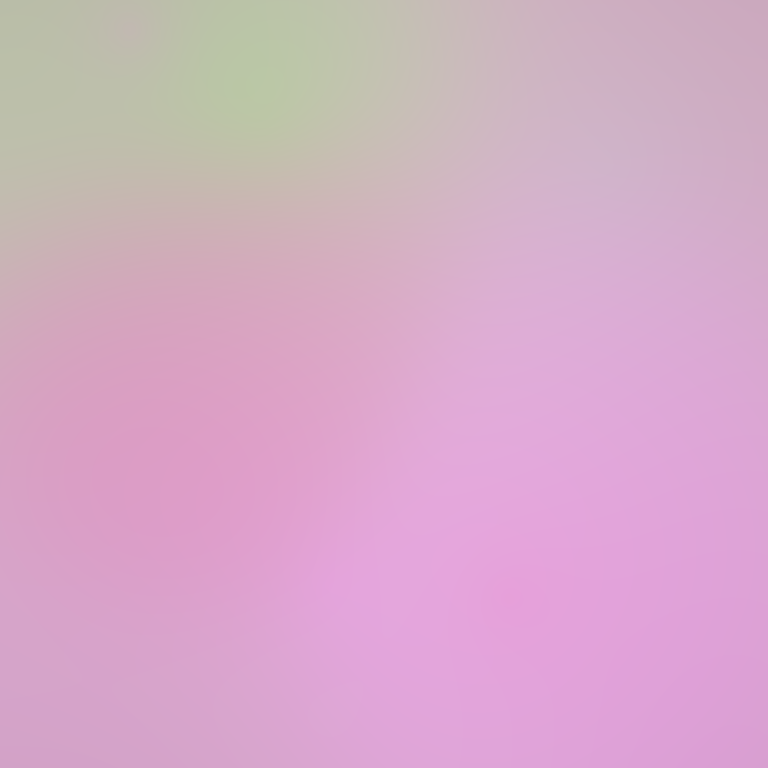
Abstract light effect, smooth gradient from soft pink to light green, calm atmosphere, diffuse light, no room, no furniture, no objects.